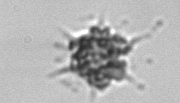
Label: Dictyocha